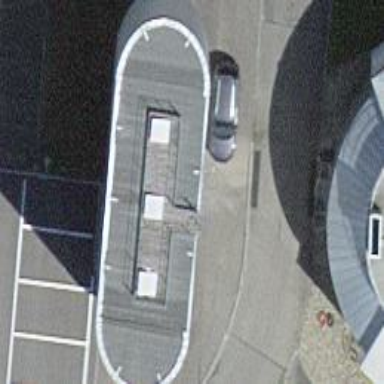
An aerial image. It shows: View of roof of building.